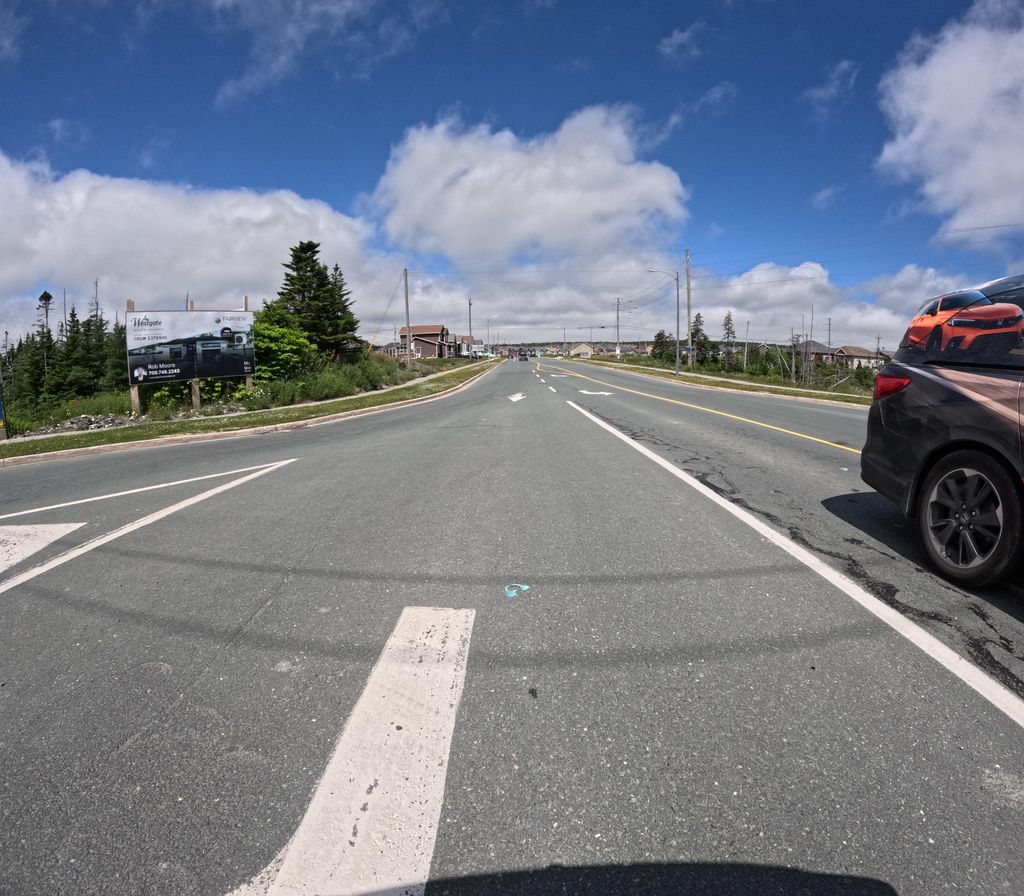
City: st_johns